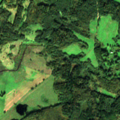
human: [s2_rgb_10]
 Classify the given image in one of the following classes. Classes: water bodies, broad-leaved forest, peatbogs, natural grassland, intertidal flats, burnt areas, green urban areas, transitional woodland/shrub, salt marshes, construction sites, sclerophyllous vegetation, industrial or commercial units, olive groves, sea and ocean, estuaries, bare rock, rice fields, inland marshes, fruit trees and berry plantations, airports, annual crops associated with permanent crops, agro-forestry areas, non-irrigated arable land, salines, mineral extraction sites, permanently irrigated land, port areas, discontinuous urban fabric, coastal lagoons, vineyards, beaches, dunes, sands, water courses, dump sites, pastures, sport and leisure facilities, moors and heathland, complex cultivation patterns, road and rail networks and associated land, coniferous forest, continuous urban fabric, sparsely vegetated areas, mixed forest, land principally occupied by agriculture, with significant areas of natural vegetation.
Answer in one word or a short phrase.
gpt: pastures, complex cultivation patterns, land principally occupied by agriculture, with significant areas of natural vegetation, broad-leaved forest, mixed forest